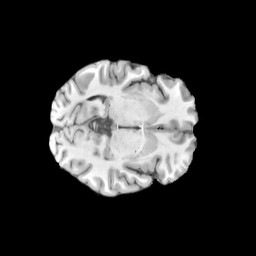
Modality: T1w
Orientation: axial